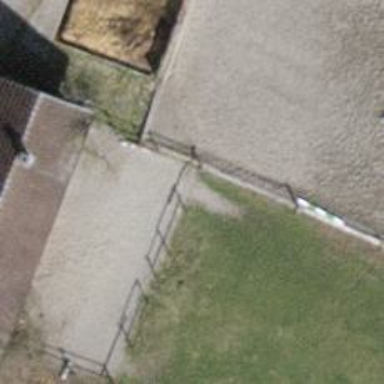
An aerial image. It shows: Gate.